Field crop: maize
Growth stage: 2
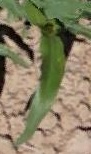
Species: maize